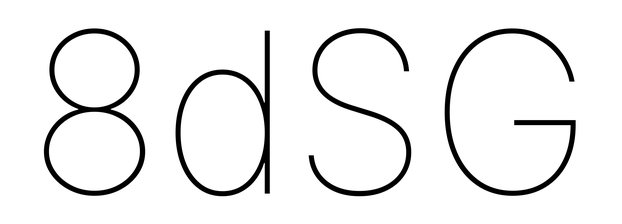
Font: Inter_Thin